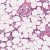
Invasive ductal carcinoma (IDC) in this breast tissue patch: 1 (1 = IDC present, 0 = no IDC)